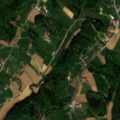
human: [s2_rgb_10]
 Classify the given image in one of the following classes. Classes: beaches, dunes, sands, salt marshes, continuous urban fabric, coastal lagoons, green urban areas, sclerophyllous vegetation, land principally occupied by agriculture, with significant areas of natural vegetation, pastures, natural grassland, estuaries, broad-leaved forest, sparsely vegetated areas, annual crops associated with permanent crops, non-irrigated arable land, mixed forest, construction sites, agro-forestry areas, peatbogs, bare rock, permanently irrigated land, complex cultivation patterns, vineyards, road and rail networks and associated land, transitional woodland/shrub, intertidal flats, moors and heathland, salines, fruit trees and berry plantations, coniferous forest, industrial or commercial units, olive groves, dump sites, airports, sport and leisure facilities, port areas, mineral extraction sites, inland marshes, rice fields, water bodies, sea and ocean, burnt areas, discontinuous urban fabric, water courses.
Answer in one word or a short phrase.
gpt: pastures, complex cultivation patterns, broad-leaved forest